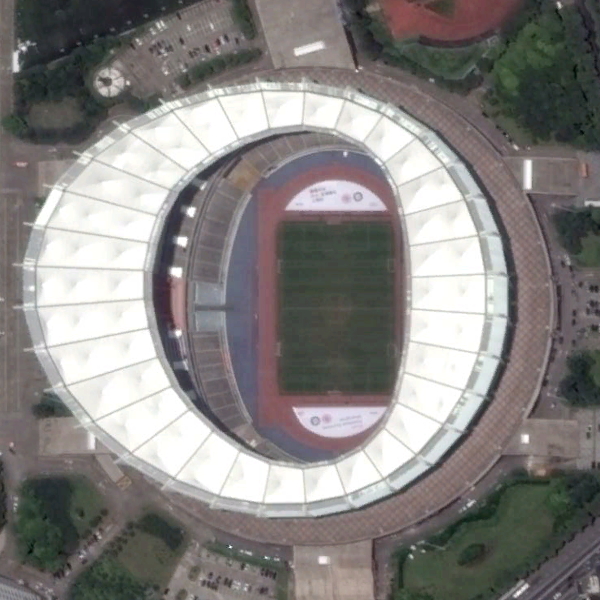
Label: Stadium